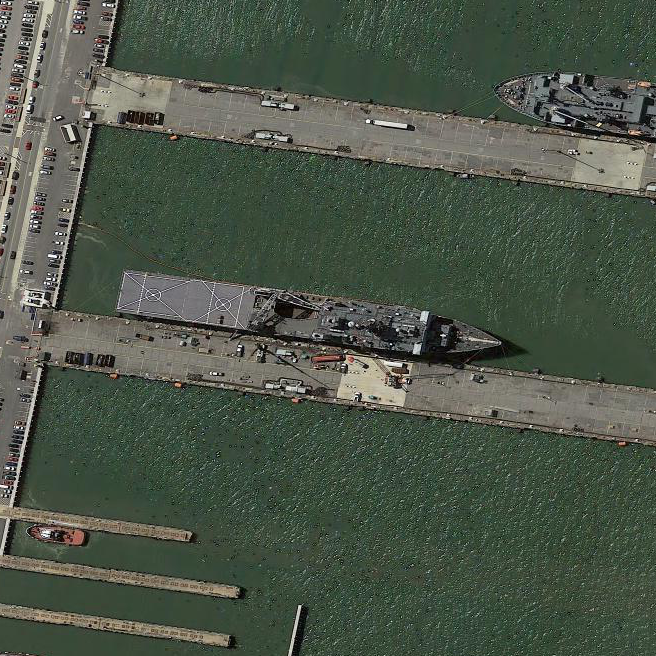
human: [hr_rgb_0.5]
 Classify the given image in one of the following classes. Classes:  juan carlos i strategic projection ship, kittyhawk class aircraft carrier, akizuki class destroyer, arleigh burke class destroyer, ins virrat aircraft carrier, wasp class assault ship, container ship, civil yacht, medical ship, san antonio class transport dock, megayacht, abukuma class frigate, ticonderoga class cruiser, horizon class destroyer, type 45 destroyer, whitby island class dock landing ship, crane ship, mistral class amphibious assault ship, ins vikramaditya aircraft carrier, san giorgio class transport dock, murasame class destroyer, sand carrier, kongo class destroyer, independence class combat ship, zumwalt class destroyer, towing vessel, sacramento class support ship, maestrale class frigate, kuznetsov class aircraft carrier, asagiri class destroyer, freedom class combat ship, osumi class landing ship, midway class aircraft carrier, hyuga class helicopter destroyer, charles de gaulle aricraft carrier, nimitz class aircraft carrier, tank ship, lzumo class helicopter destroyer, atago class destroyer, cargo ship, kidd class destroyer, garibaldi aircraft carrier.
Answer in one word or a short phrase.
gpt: Whitby Island class dock landing ship